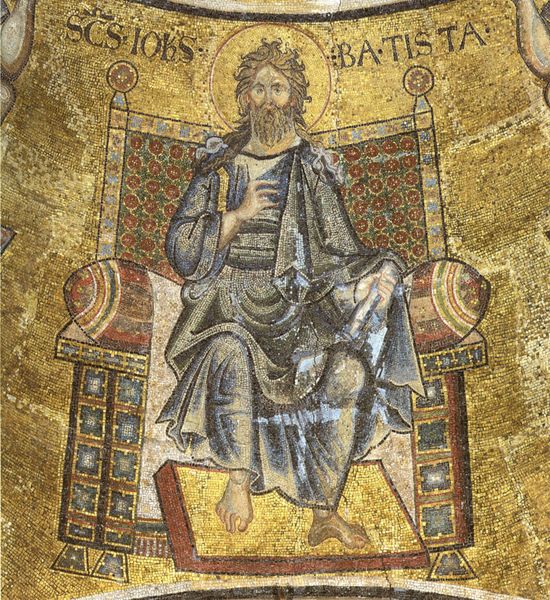
Titel: Gewölbemosaik, Baptisterium Florenz
Künstler: Künstler um Coppo di Marcovaldo und venezian Meister
Schlagwörter: blau, fuß, gott, himmel, mann, umhang, gelb, rot, muster, bart, falten, mensch, kirche, gewand, gold, haare, sessel, sitzend, decke, vater, schrift, kissen, thron, podest, barfuss, herrscher, tron, mosaik, heiligenschein, nimbus, christus, jesus, heiliger, deckengemälde, golden, ach, glorie, weltenrichter, orthodox, batista, jess, bthron, mosaikthron, xhristus, xchrists, christs